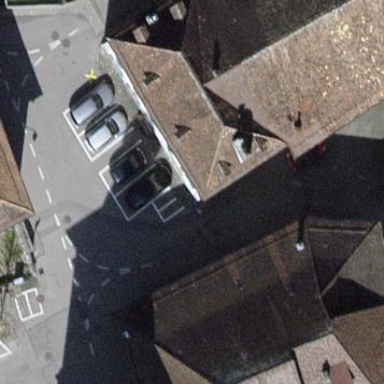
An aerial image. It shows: Street side parking area.